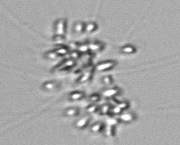
Label: Chaetoceros_didymus_TAG_external_flagellate